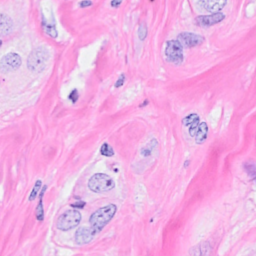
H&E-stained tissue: Breast